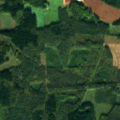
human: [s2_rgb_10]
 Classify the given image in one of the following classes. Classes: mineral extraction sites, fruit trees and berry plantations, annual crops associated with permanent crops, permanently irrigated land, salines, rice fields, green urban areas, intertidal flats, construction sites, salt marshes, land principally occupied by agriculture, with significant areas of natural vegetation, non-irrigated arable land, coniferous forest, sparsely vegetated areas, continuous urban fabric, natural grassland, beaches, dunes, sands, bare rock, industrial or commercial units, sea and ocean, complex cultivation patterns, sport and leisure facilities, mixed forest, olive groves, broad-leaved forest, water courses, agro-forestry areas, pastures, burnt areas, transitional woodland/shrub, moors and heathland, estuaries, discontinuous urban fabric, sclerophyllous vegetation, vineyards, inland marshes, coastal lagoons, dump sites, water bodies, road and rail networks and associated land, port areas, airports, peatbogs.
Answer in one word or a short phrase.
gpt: land principally occupied by agriculture, with significant areas of natural vegetation, coniferous forest, mixed forest